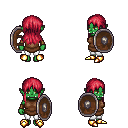
a pixel art fantasy rpg character, female body template, orc, green skin, brown tunic, white pants, ruby red unkempt hairstyle, leather bracers, gold boots, shield, four views (front, back, left, right), 2x2 character sprite sheet, small pixel art, hard edges, no anti-aliasing